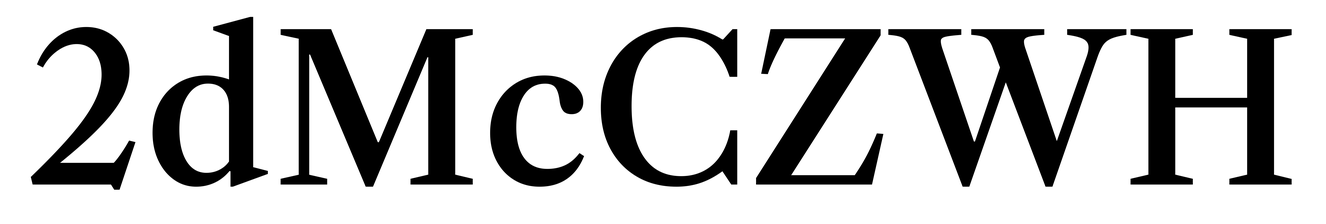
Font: LibreCaslonText_Medium